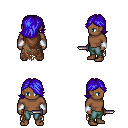
a pixel art fantasy rpg character, male body template, human, dark skin, brown tattered cape, teal pants, blue swoop hairstyle, white cloth bracers, dagger, four views (front, back, left, right), 2x2 character sprite sheet, small pixel art, hard edges, no anti-aliasing